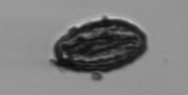
Label: Katodinium_or_Torodinium